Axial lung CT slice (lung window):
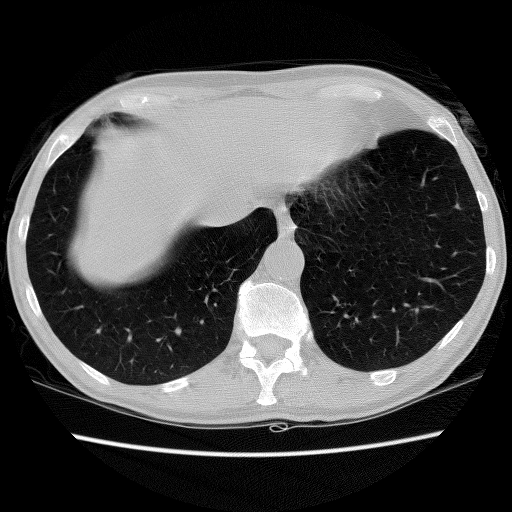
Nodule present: no